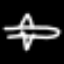
Label: airplane